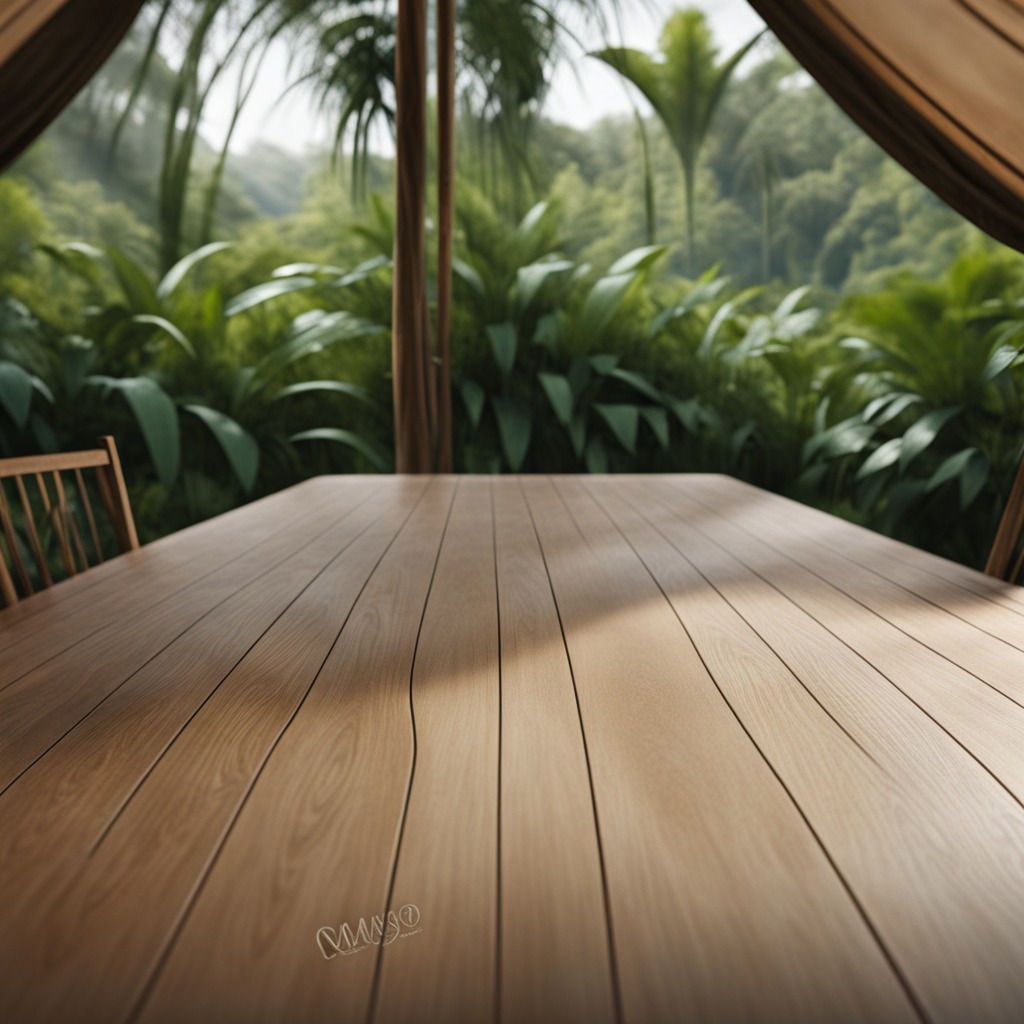
A coiled metal spring is lying on a wooden table inside a jungle field workshop tent.